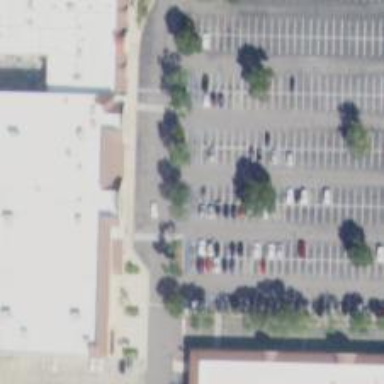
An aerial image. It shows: Parking space.